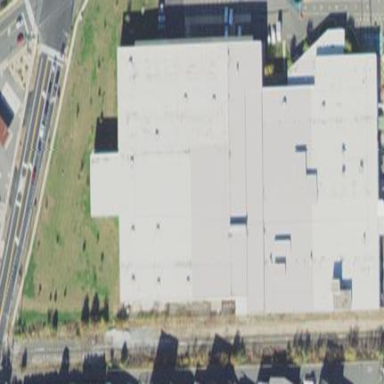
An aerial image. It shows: Building.